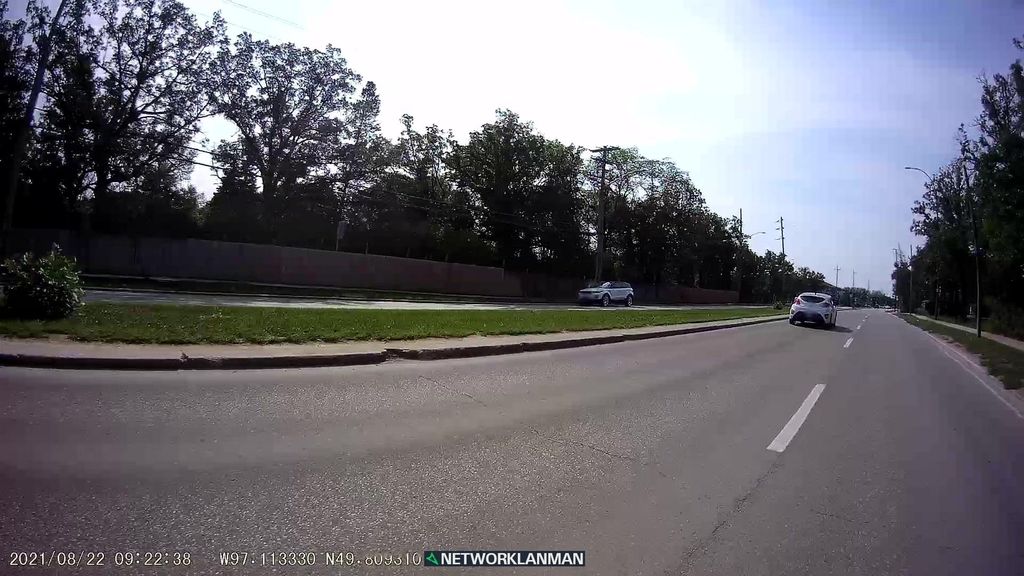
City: winnipeg